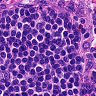
Metastatic tissue present: no